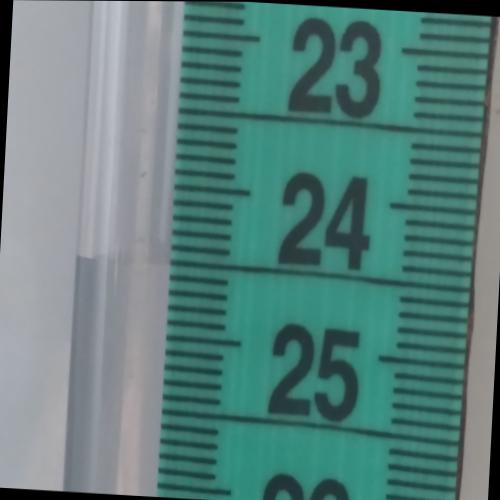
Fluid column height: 24.5 cm